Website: walmart
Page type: account-selection
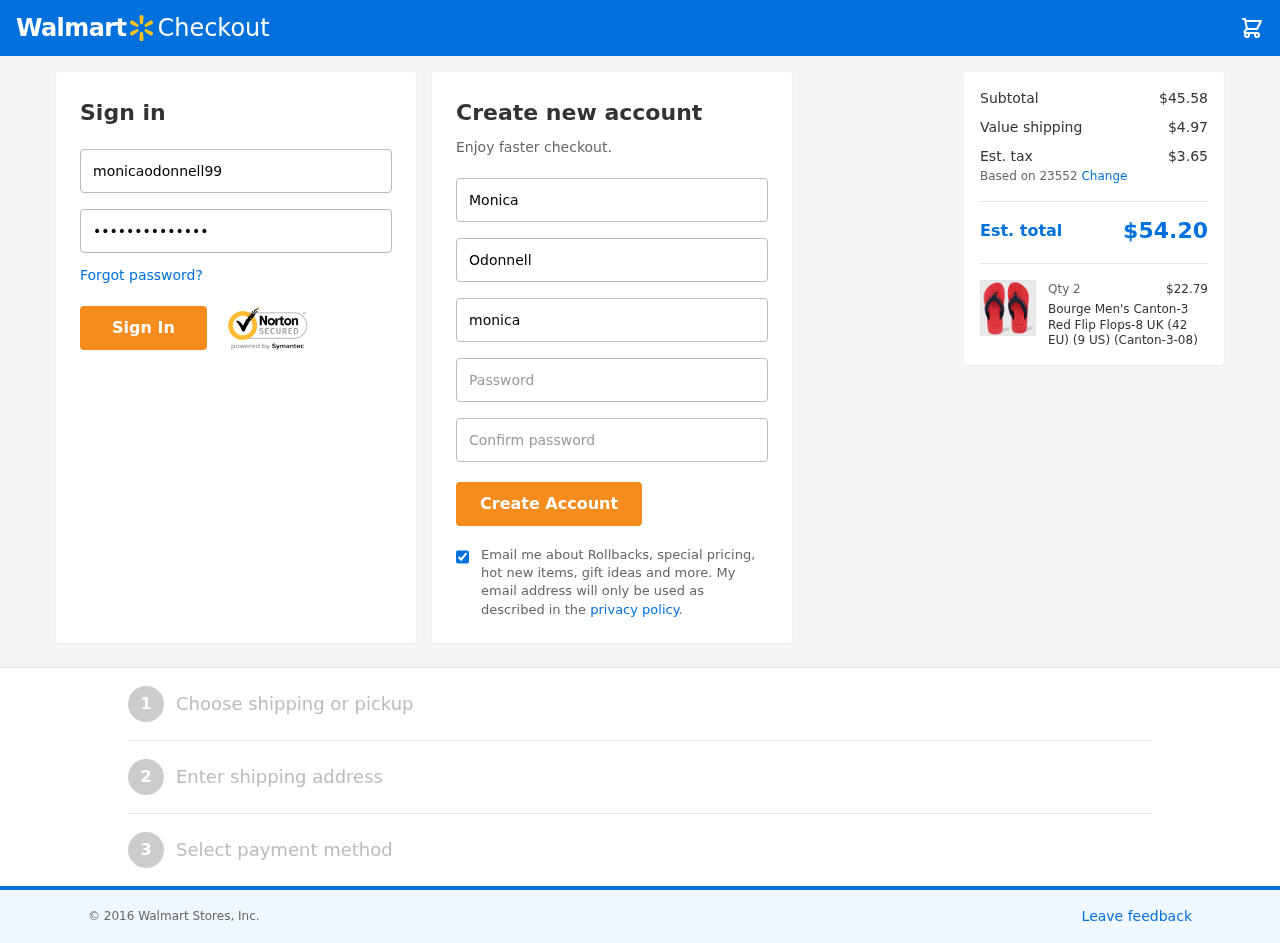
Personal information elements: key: PII_EMAIL
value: monica_odonnell@yahoo.com
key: PII_FIRSTNAME
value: Monica
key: PII_LASTNAME
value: Odonnell
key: PII_LOGIN_USERNAME
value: monicaodonnell99
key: PII_POSTCODE
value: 23552
Product elements: key: PRODUCT1_NAME
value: Bourge Men's Canton-3 Red Flip Flops-8 UK (42 EU) (9 US) (Canton-3-08)
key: PRODUCT1_PRICE
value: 22.79
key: PRODUCT1_QUANTITY
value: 2
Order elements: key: ORDER_SUBTOTAL
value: $45.58
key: ORDER_SHIPPING_COST
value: $4.97
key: ORDER_TAX
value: $3.65
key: ORDER_TOTAL
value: $54.20